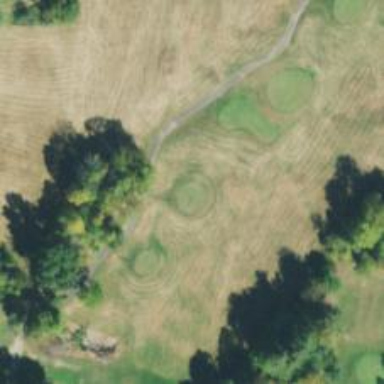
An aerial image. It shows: Golf tee.